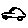
Label: car